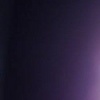
Label: space